Question: How would I get a folder that I, as a user, have been added to.
I need to do an addin for work, how would I access an inbox which isn't ?

So the top one is my personal inbox, I need to access the inbox within 'MIS'.
'''
Private Sub ThisApplication_NewMail() Handles Application.NewMail
Dim myNameSpace = Application.GetNamespace("MAPI")
Dim oParentFolder = myNameSpace.Folders("MIS")
Dim mis = oParentFolder.Folders.Item("Inbox")
Dim moveMail As Outlook.MailItem = Nothing
Dim mItems As Outlook.Items = mis.Items
mItems.Restrict("[Read] = true")
Dim destFolder As Outlook.MAPIFolder = mis.Folders("Test")
Dim SubjName = "TestingAddin123"
Dim sender As String = "michael"
Dim FName As String = "[Some recurring subject]"
Dim tStamp As String = Format(DateTime.Now, "ddMMyy").ToString()
Try
For Each eMail As Object In mItems
moveMail = TryCast(eMail, Outlook.MailItem)
If Not moveMail Is Nothing Then
If InStr(moveMail.SenderEmailAddress, sender) Then
If InStr(moveMail.Subject, SubjName) > 0 Then
Dim rn As New Random
Dim n = rn.Next(1, 9999)
'n()
moveMail.SaveAs("W:\NS\" & FName & "_" & tStamp & n.ToString() + ".html", Outlook.OlSaveAsType.olHTML)
moveMail.Move(destFolder)
End If
End If
End If
Next eMail
Catch ex As Exception
MsgBox(ex.Message)
End Try
End Sub
'''
So I'm using the above code so far but I don't seem to be able to find the MIS Inbox.
How would I achieve this?
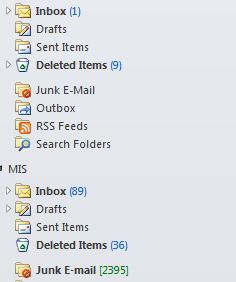
Answer: Try to use the Namespace.CreateRecipient / Namespace.GetSharedDefaultFolder methods.